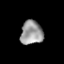
Tissue: lung
Cell type: Myeloid cells
Senescence score: 0.6028
Nuclear area (px): 517
Mean DAPI intensity: 154.275